Question: So I have been having trouble with the Android Support Library with respect to a Jar mismatch or the like where for some reason I was having trouble extending the 'ActionBarActivity' as it was giving the error that appcompat_v7.apk could not be found.
Hence I deleted the original library I had in my Eclipse projects and reinstalled the Support Library, attaching it to my project of interest with <URL>. Note that following these instructions, the new project folder is now "android-support-v7-appcompat" rather than the original "appcompat_v7".
Following this, I have tried several times to clean my project, quit and reenter Eclipse, but I still come up with two problems stating: "The project cannot be built until build path errors are resolved" and "'ProjectName' is missing required Java project: 'appcompat_v7'".
However, when going to Project --> Properties --> Java Build Path, under "Order and Export" a folder named "appcompat_v7" is shown as missing, though the other jars of interest are present, as can be seen in this screenshot:

What can I do to delete or edit this build path entry? To be clear, at this point my project will not even compile, although prior to my deleting the original appcompat_v7 folder it was able to compile but not load any 'Activity' that extended the 'ActionBarActivity'. I would love to be able to compile my code again -_-
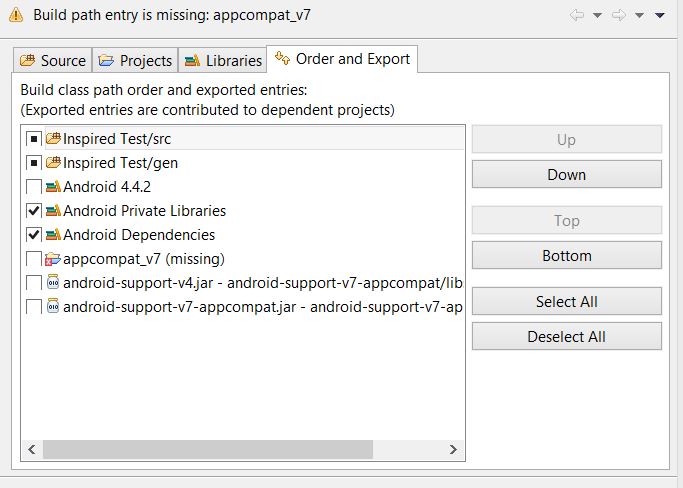
Answer: The folder icon next to "appcompat_v7" indicates that it is a project. You should remove it from the "Projects" tab.